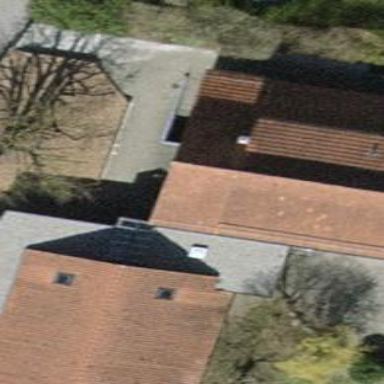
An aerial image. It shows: Kindergarten building with gabled roof.